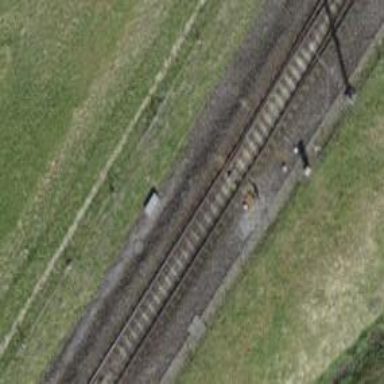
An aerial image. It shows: Railway switch.